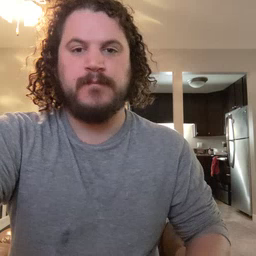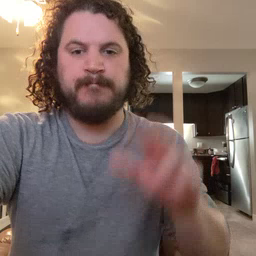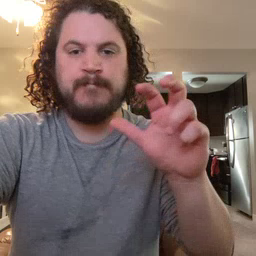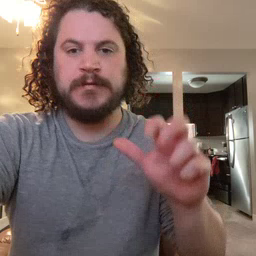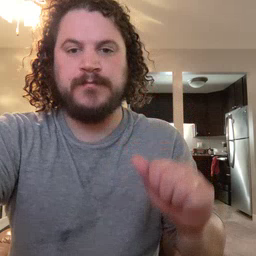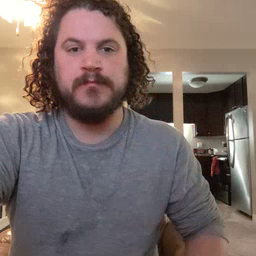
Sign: pizza